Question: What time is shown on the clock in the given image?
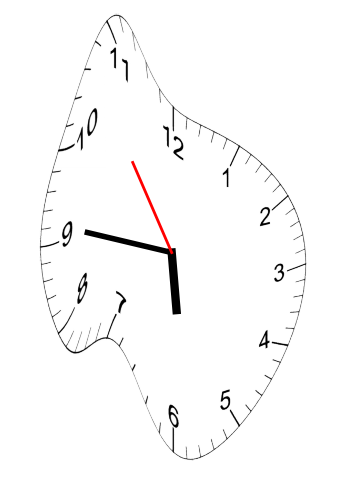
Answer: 05:45:54